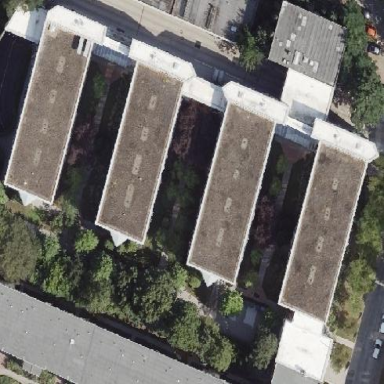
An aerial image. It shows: Commercial building.